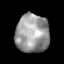
Tissue: skin
Cell type: Fibroblasts
Senescence score: 0.7409
Nuclear area (px): 1265
Mean DAPI intensity: 153.536